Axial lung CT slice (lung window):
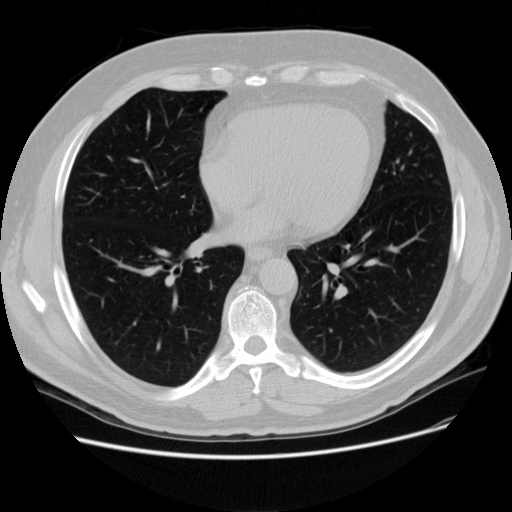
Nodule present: no